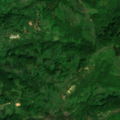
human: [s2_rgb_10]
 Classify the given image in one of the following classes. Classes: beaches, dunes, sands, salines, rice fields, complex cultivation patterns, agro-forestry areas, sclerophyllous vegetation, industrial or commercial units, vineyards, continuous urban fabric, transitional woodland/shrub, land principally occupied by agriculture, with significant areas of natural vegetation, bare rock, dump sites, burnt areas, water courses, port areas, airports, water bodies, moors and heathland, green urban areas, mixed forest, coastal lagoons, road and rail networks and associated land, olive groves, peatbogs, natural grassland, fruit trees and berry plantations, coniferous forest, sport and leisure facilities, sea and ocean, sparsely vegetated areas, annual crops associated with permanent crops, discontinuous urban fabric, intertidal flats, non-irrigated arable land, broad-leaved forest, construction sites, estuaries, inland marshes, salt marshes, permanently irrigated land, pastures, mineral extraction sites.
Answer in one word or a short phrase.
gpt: pastures, land principally occupied by agriculture, with significant areas of natural vegetation, broad-leaved forest, mixed forest